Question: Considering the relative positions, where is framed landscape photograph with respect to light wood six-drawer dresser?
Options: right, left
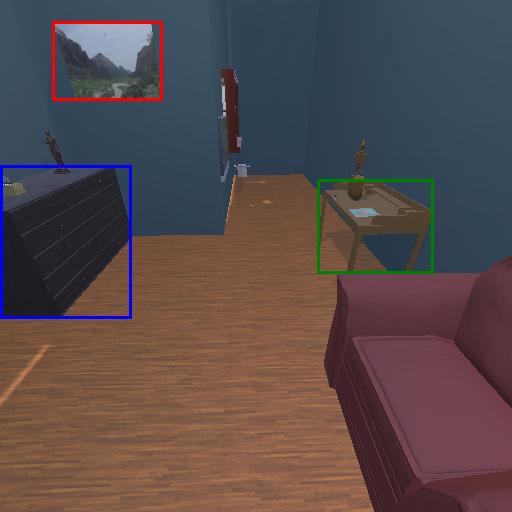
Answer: right